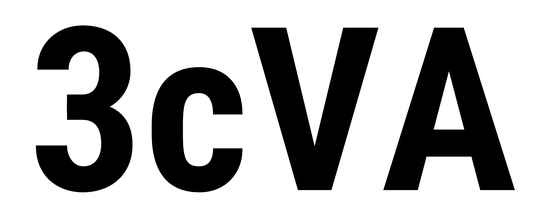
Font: Roboto_Condensed_Bold